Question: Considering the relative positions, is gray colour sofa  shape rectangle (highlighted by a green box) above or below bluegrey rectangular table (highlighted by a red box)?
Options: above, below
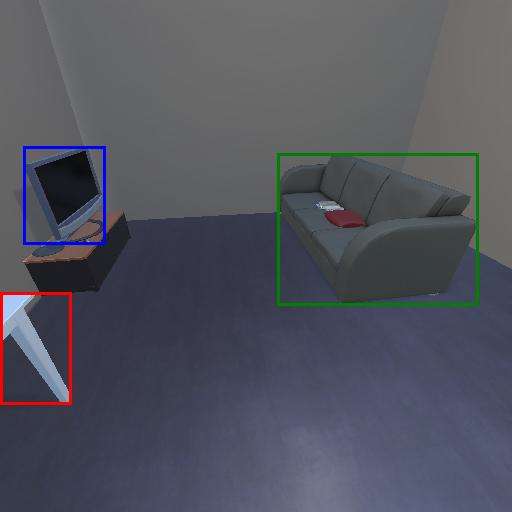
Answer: above